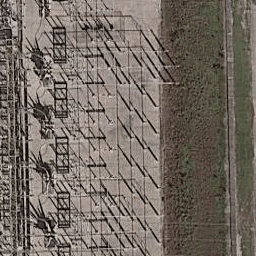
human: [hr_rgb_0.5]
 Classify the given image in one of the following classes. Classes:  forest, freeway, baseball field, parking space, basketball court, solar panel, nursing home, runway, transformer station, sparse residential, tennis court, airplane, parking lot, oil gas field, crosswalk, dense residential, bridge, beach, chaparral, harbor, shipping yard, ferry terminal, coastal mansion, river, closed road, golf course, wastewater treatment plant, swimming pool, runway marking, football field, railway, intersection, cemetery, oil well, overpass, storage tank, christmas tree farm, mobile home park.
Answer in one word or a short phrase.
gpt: transformer station